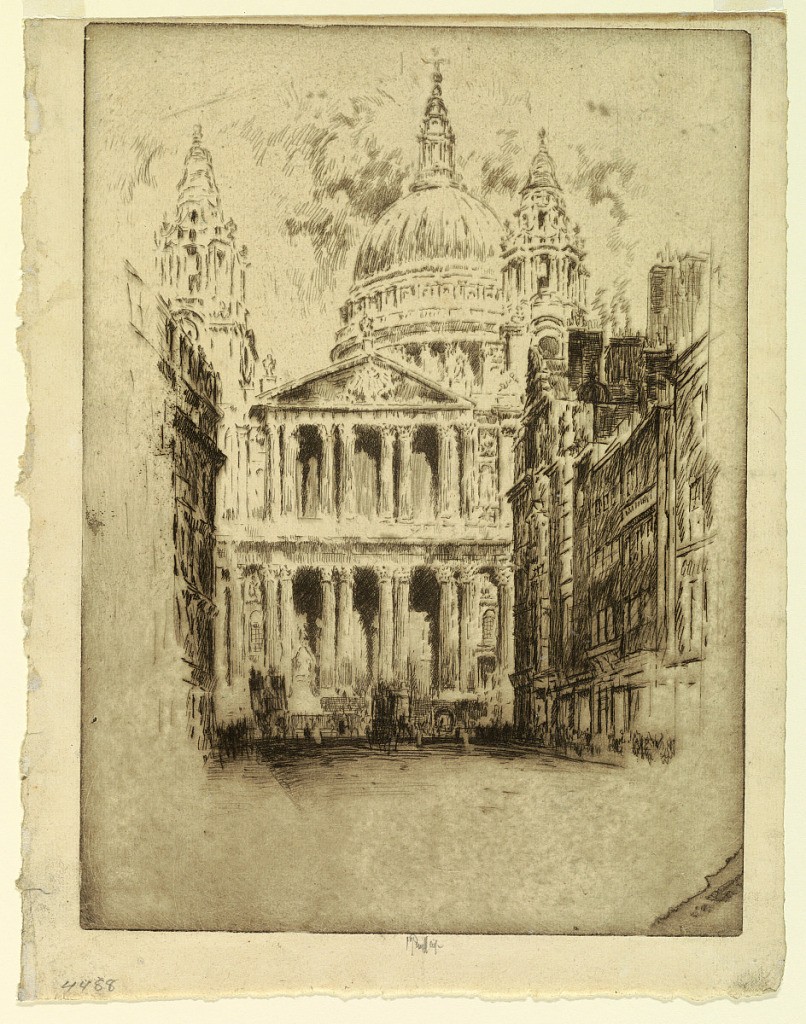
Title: St. Paul's, Fleet Street, London
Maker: Joseph Pennell, American, active England, 1857–1926
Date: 1905
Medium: Etching on paper
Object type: Print
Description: Vertical rectangle. The facade of St. Paul's is seen at the end of Fleet Street. Middle distance shown in deep shadow.